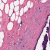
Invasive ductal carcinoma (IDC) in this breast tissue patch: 0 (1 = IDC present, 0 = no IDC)